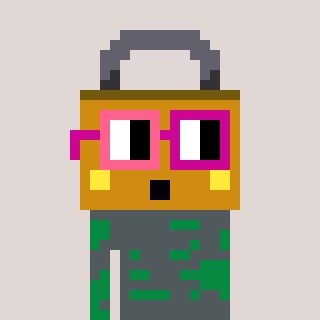
a pixel art character with square pink and red glasses, a lock-shaped head and a green-colored body on a warm background